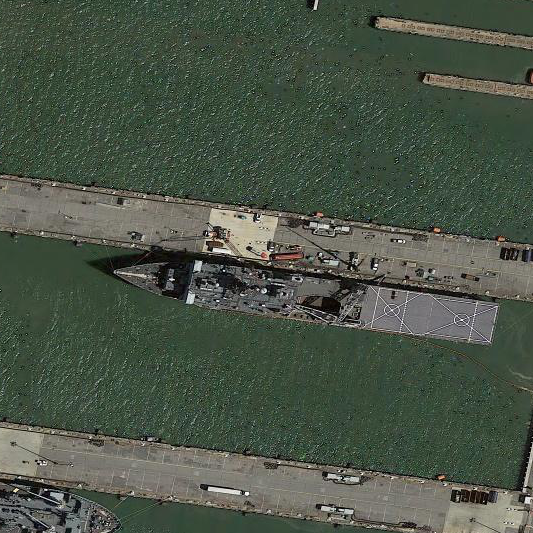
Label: combat